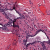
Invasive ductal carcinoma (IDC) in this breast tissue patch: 0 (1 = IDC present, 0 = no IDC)